Field crop: maize
Growth stage: 1
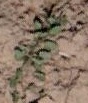
Species: convolvulus